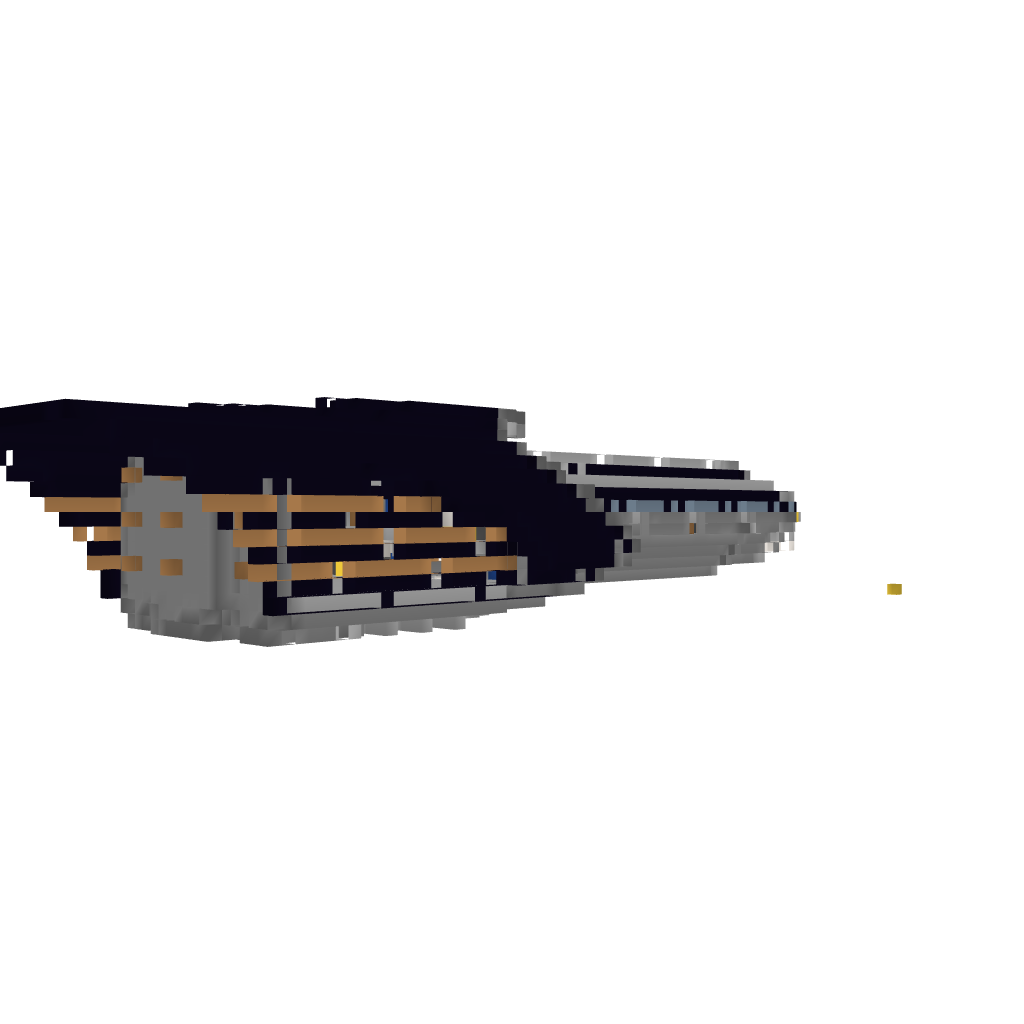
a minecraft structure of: Sentry-Class Light Destroyer